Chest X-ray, PA view. Patient: 68 years old, sex M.
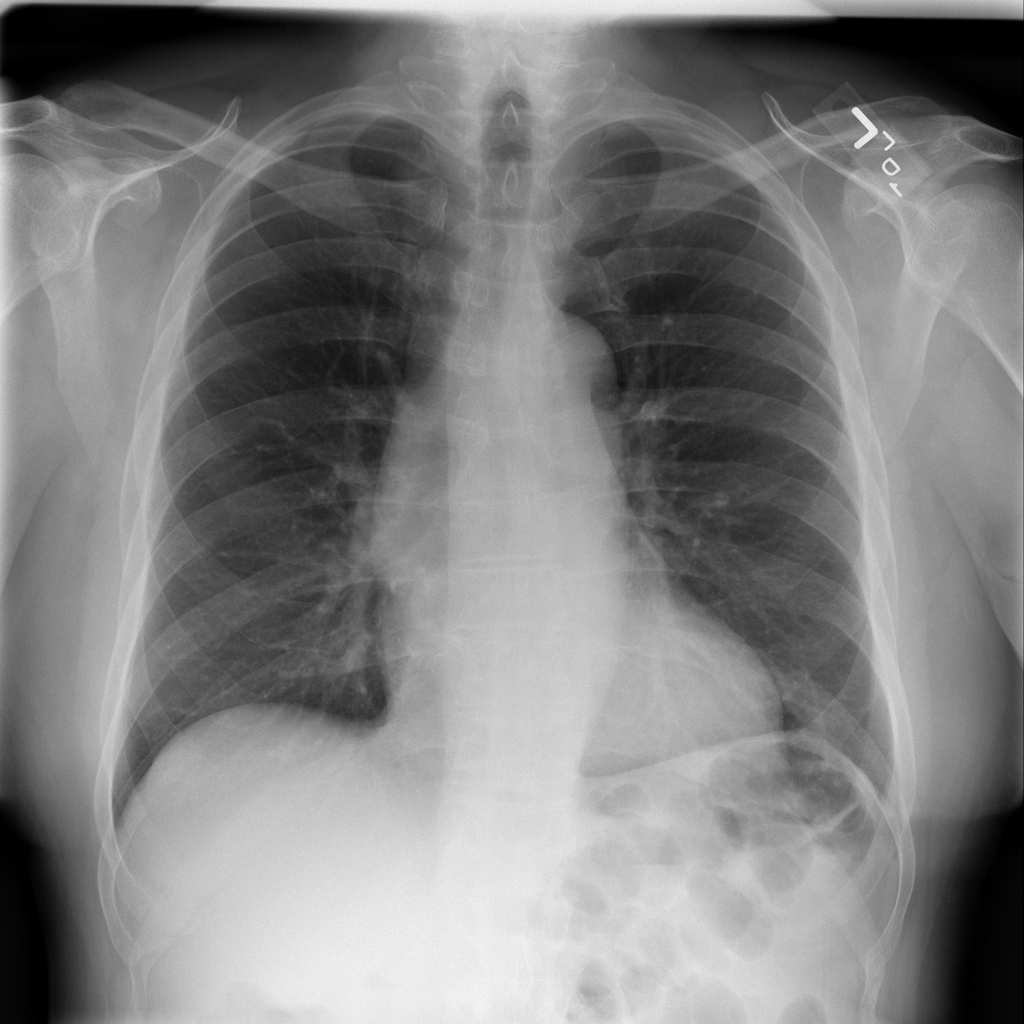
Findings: No Finding